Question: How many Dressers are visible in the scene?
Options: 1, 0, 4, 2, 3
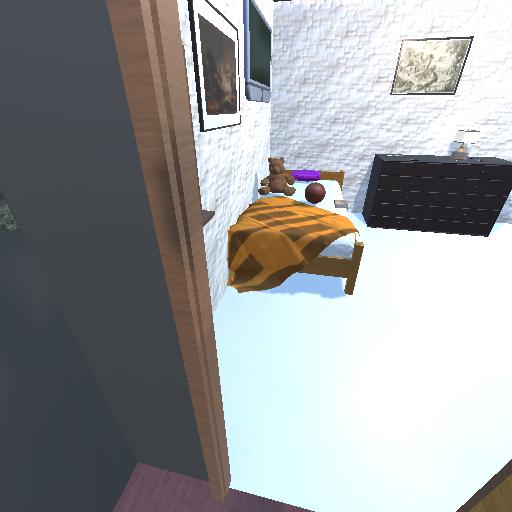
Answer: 1